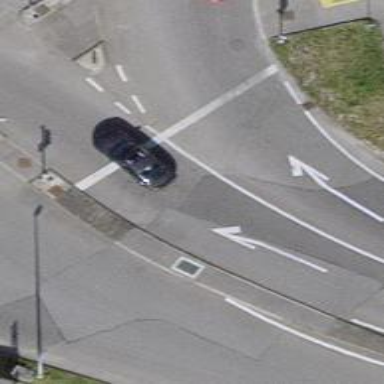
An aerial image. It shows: Road with traffic signals.